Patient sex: M
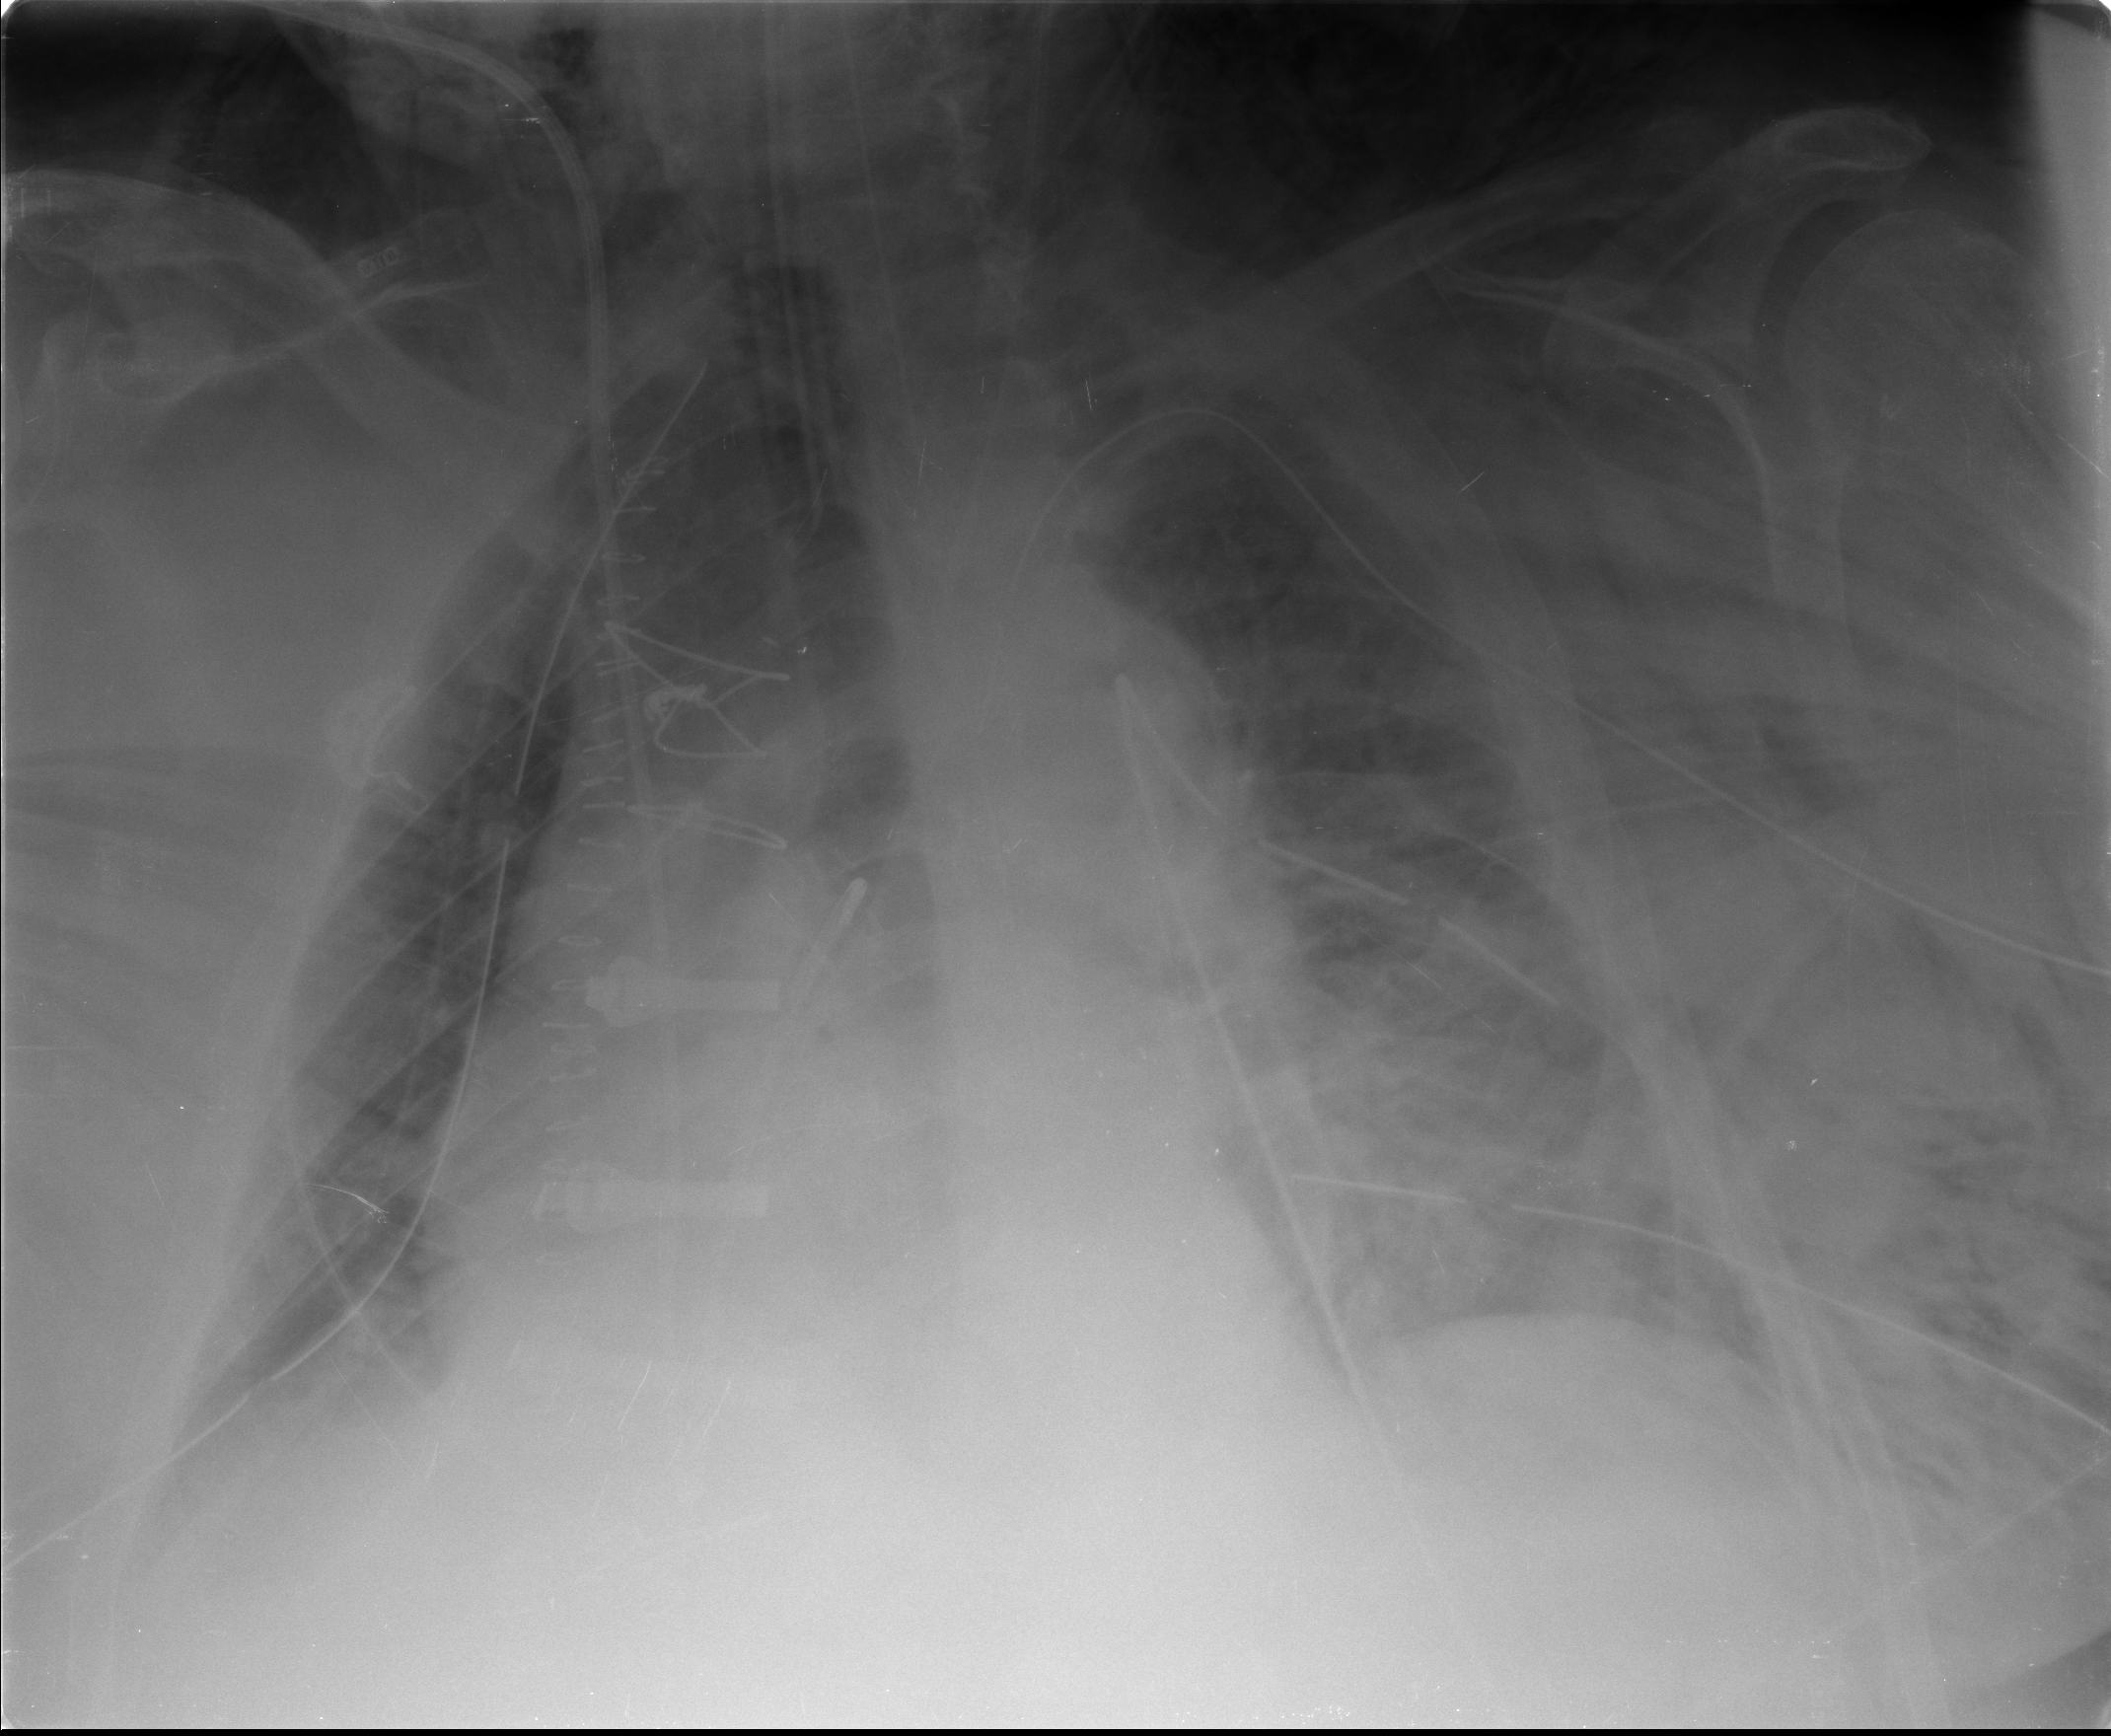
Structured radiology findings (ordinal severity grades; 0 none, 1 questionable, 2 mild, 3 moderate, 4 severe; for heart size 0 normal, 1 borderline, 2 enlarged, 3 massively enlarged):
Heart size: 2
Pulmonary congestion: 2
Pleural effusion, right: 1
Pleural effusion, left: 0
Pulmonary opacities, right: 0
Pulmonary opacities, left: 2
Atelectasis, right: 2
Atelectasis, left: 2